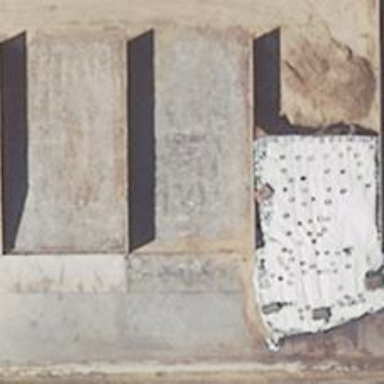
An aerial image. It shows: Storage tank with man-made structure.